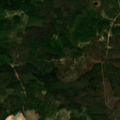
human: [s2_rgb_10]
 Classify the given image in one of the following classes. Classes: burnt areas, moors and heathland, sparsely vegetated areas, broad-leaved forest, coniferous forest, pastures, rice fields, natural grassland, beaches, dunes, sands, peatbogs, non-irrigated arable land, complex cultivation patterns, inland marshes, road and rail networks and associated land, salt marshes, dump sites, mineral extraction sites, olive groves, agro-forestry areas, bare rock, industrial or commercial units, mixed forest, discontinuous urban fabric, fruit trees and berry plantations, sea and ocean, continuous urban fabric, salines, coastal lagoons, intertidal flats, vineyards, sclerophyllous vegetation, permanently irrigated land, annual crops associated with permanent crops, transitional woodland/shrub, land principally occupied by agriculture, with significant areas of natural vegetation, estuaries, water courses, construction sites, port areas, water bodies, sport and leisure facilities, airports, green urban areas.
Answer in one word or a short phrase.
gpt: coniferous forest, mixed forest